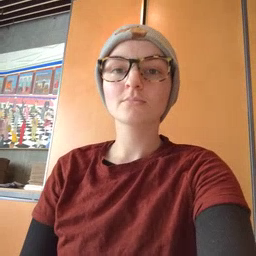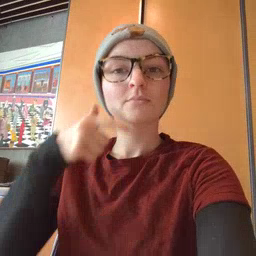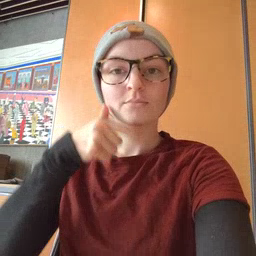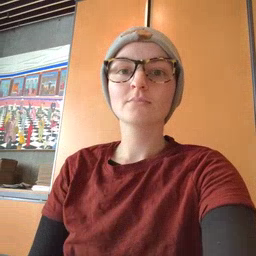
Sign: radio